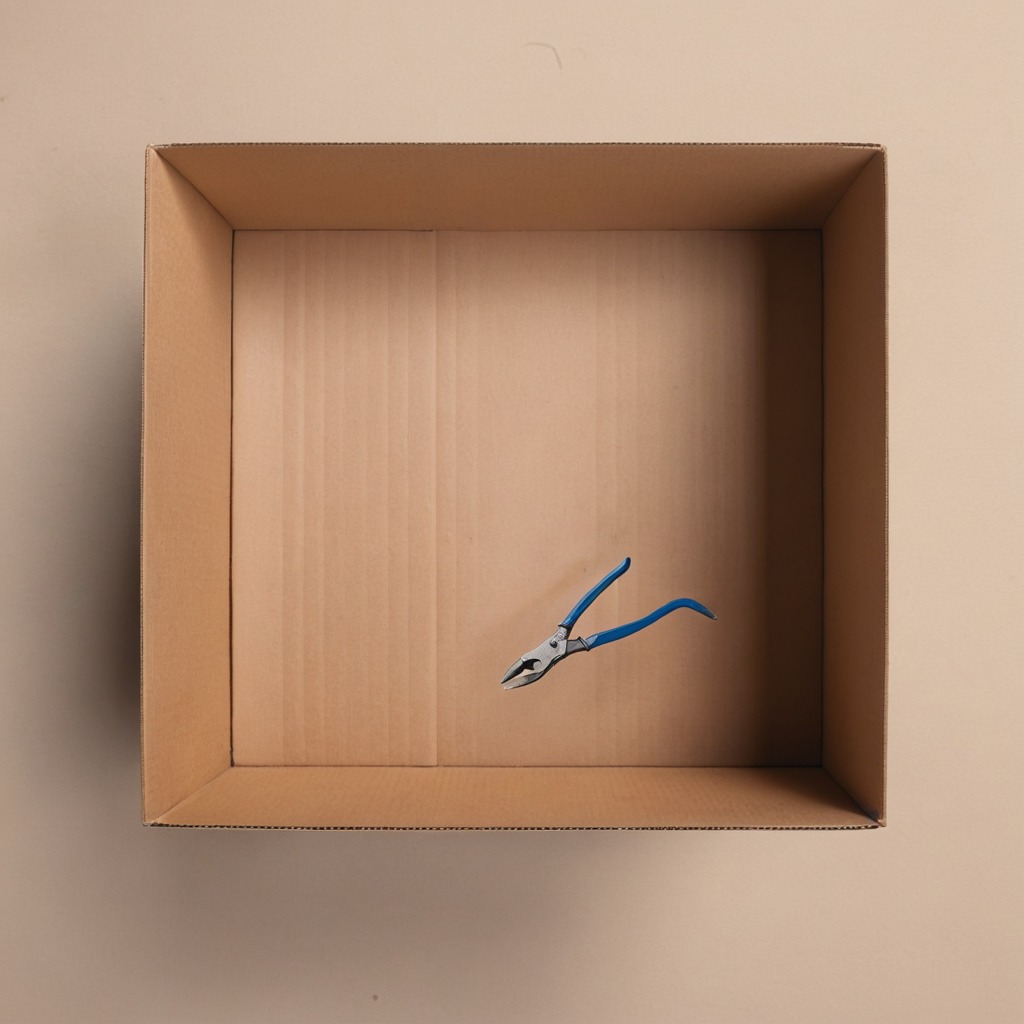
A plier lies on the cardboard box surface in an outdoor workshop during daytime bright natural light soft shadows slightly creased but